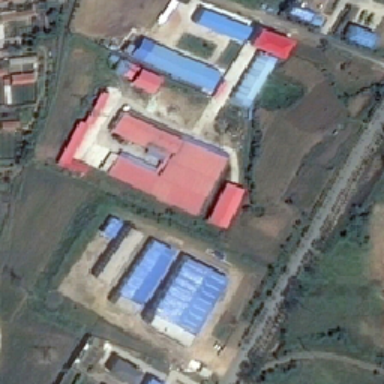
A red and blue roof factory is located between the road and residential area .